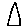
Label: triangle